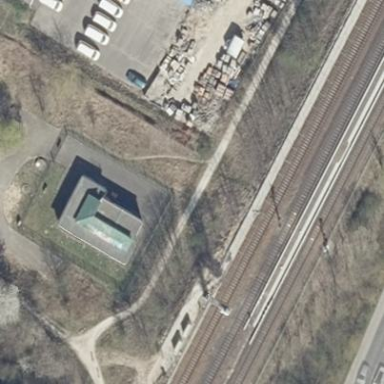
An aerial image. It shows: Fenced-in traction substation.